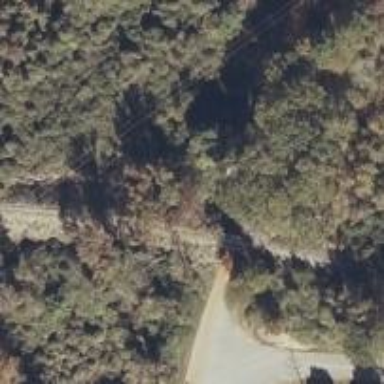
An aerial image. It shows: Disused railway spur bridge.